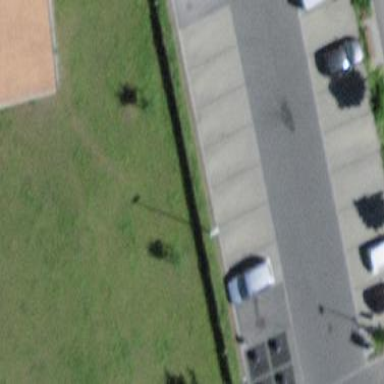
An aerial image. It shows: Parking area with paving stones.